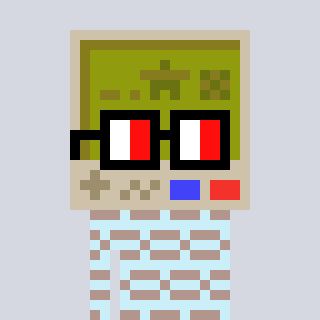
a pixel art character with square glasses with black frames and red eyes, a gameboy-shaped head and a cold-colored body on a cool background